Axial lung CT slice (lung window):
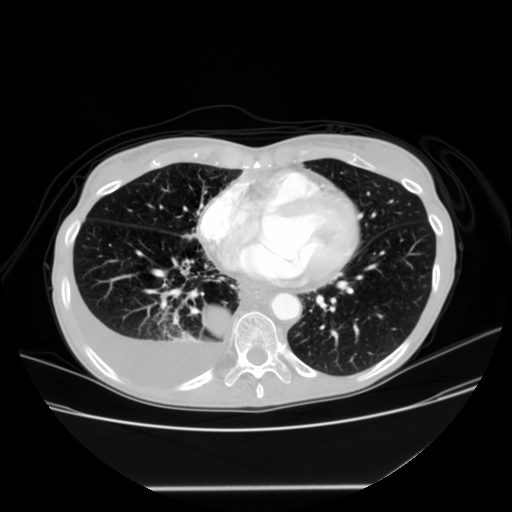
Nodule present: yes
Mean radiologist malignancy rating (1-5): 2.5